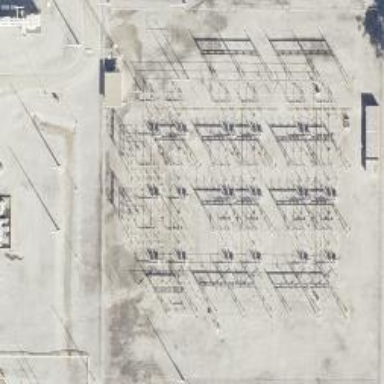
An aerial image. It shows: Switch for power supply.